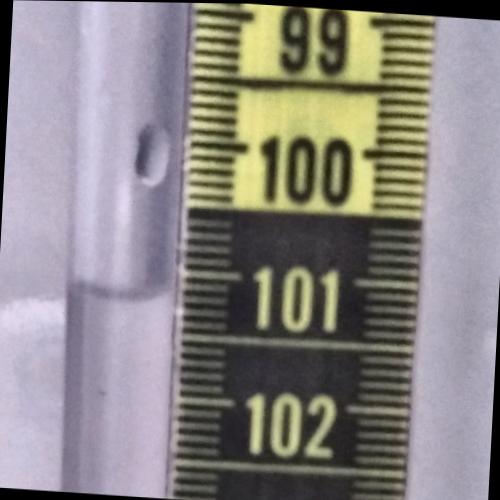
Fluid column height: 101.2 cm